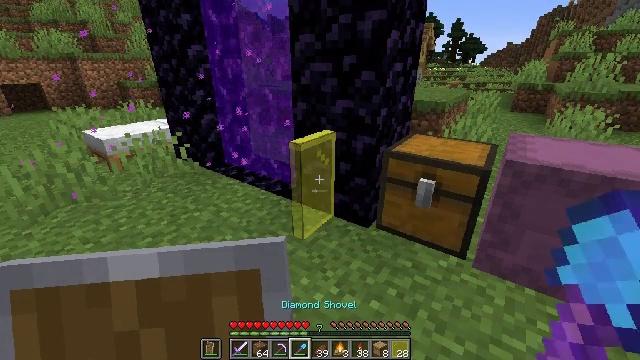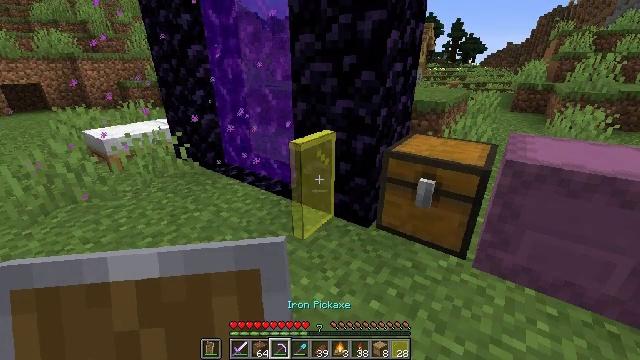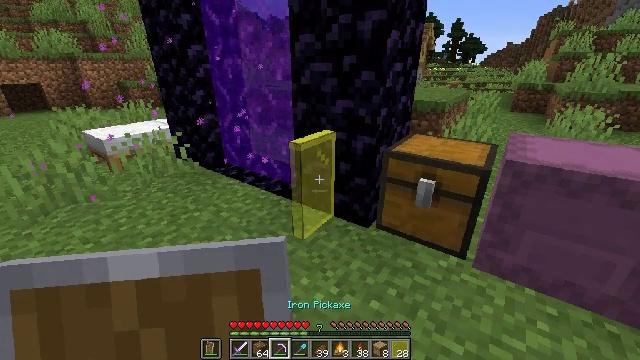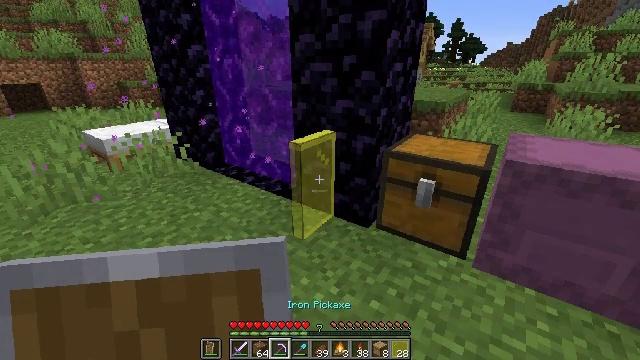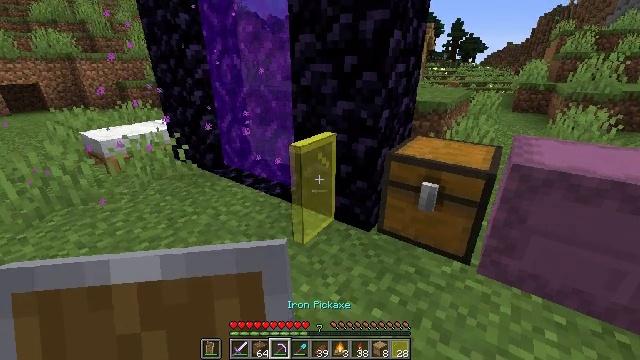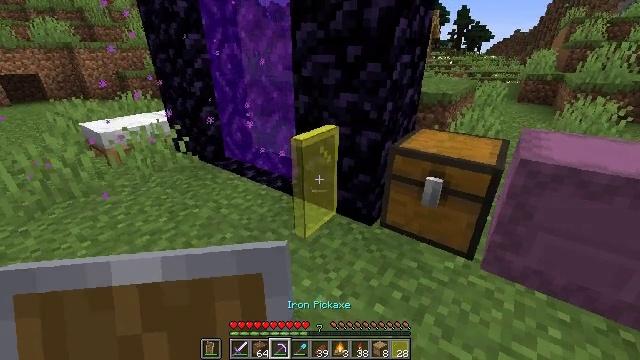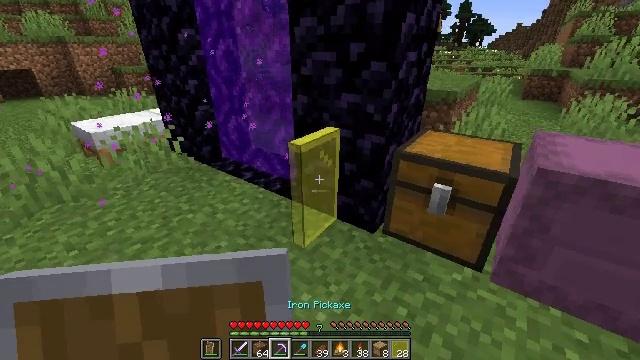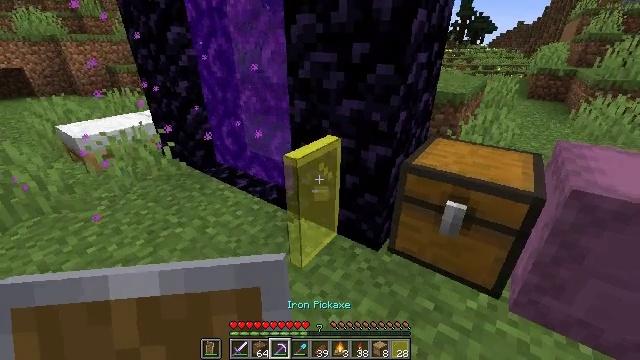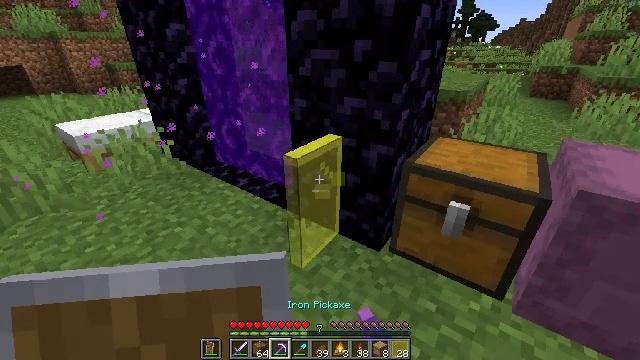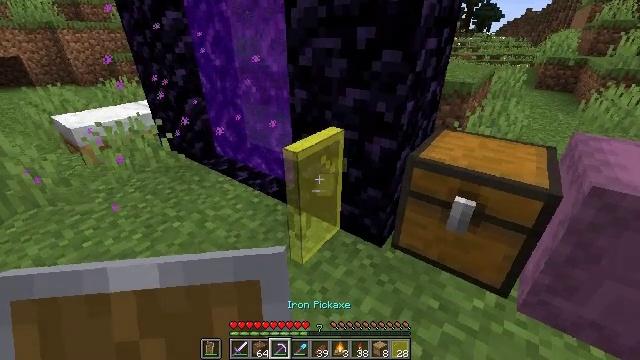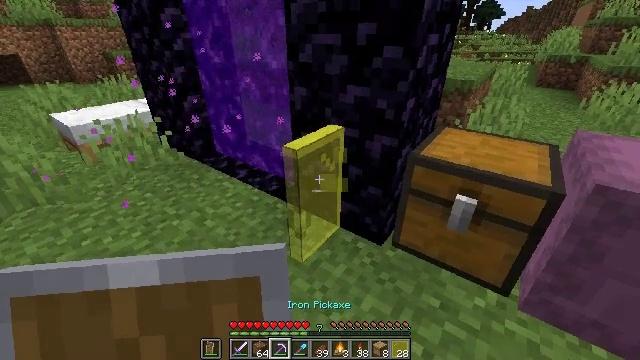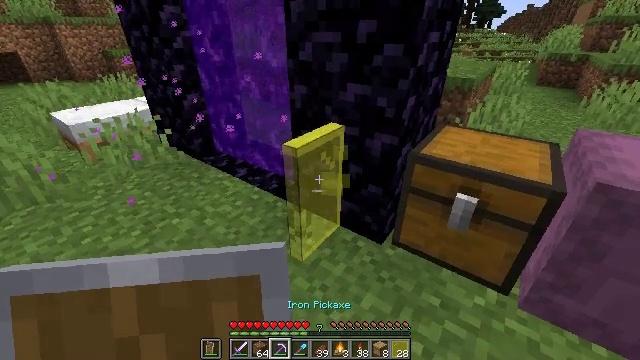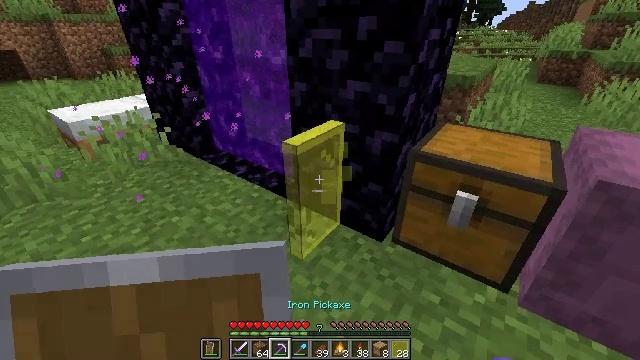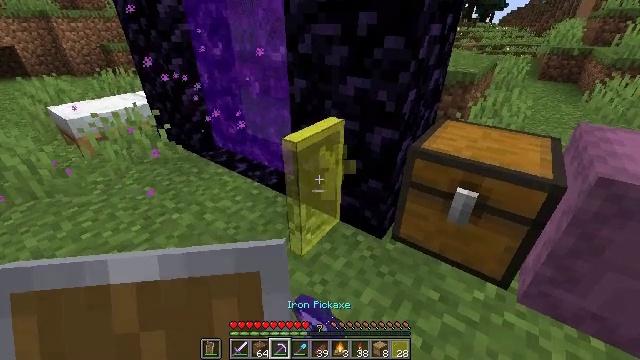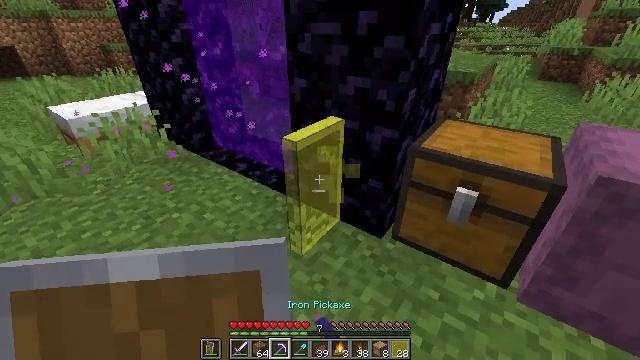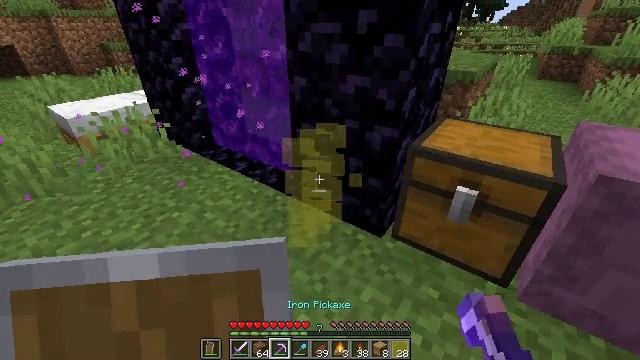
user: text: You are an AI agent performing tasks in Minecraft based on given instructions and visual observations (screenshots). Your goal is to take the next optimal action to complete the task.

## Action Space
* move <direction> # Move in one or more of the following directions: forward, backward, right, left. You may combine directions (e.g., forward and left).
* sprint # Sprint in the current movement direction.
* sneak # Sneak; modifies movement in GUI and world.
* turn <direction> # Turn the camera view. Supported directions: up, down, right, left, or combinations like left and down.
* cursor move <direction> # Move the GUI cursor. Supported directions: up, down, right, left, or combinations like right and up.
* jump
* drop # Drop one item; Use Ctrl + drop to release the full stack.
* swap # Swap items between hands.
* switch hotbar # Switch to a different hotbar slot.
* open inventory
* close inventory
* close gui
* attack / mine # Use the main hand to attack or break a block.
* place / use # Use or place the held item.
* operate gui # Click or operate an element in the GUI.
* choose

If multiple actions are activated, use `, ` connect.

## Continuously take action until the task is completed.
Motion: motion action
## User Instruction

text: Gather the yellow stained glass pane from the structure.
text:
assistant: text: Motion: no_op
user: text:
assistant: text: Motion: no_op
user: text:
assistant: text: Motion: no_op
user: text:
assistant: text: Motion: move forward
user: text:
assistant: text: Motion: move forward, turn down
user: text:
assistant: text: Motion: move forward
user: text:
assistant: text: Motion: attack / mine
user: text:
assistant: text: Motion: attack / mine
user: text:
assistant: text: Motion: turn down, attack / mine
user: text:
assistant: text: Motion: attack / mine
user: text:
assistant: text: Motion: attack / mine
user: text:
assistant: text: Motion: attack / mine
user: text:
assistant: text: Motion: attack / mine
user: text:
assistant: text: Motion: attack / mine
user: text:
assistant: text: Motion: attack / mine
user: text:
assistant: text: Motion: attack / mine
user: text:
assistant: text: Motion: attack / mine
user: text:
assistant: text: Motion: attack / mine
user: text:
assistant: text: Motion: attack / mine
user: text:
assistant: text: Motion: attack / mine